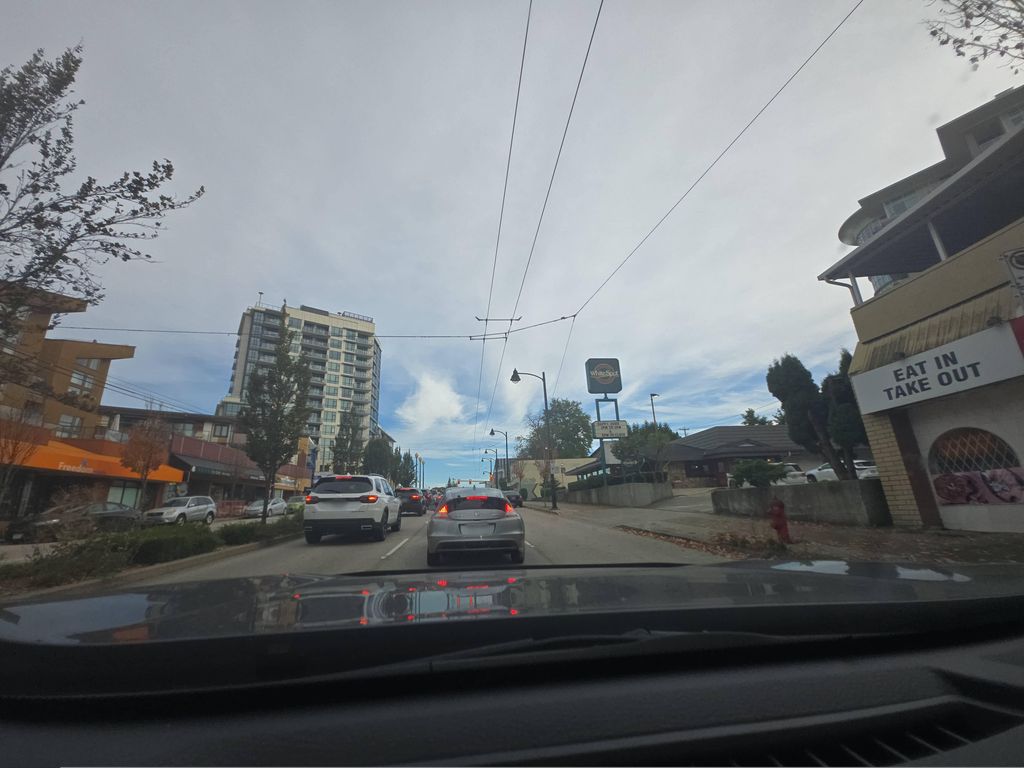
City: vancouver